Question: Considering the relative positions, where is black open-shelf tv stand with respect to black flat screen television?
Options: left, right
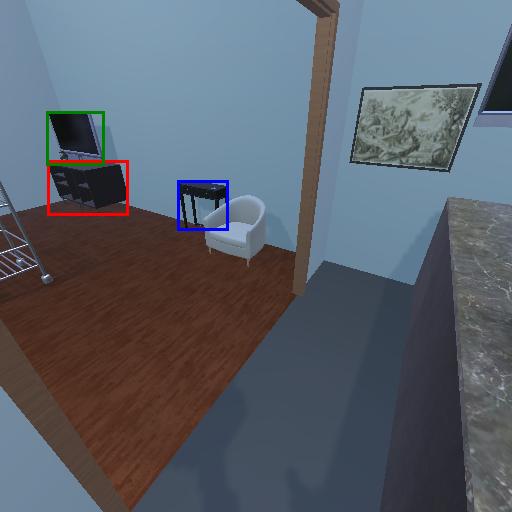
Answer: left